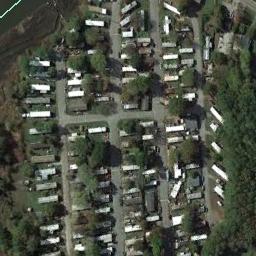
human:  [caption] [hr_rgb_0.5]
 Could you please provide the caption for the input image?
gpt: Many trees are in the mobile home park .

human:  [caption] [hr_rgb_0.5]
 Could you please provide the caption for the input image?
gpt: The mobile home park has lots of neatly arranged mobile homes and some trees and some roads go through the mobile home park .

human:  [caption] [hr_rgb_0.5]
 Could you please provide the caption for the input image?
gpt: The mobile home park is on the grass next to some trees .

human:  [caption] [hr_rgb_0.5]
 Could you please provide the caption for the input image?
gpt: Behind the mobile homes park is a wood .

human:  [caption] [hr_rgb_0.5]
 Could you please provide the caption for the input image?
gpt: There are many buildings and green trees in the mobile home park .